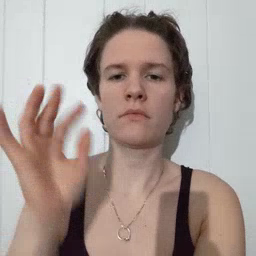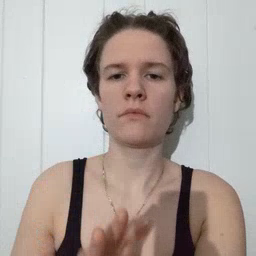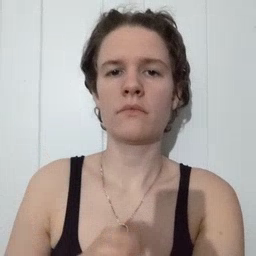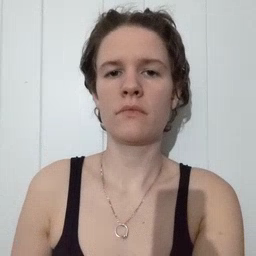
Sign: snow